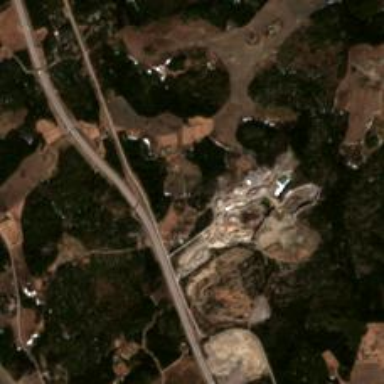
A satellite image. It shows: Quarry area.